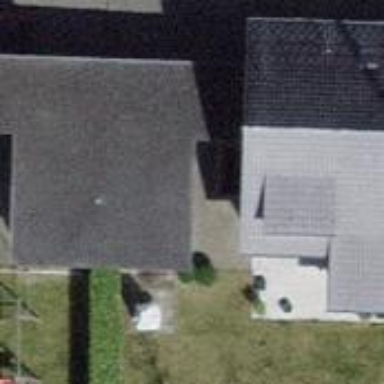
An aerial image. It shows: Garage.